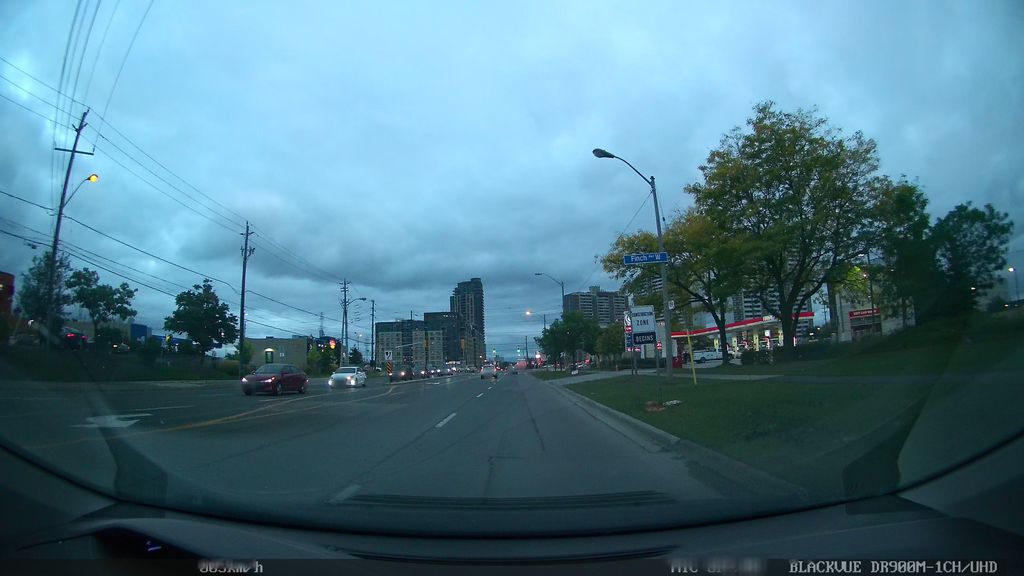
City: toronto